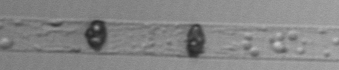
Label: Dactyliosolen_blavyanus